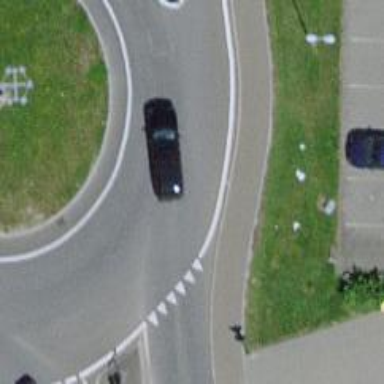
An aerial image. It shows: Tertiary road with asphalt surface leading to roundabout.